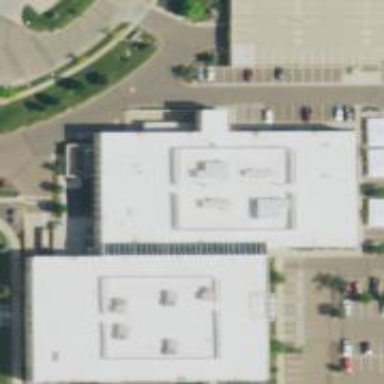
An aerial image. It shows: Office building.